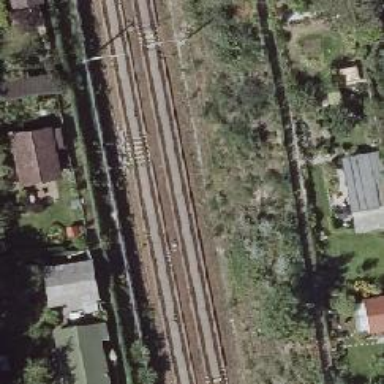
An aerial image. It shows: Railway signal.